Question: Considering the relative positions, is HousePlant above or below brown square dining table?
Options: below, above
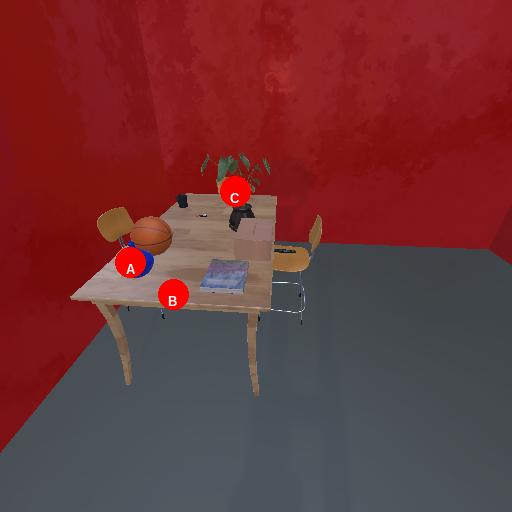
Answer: below